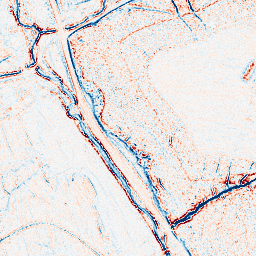
Category: edge_preserving
Decomposition family: bilateral
Decomposition parameters: d: 5
sigma_color: 100
sigma_space: 25
Upsampling method: linear_exact
Upsampling parameters: scale: 2
Upsampling scale: 2